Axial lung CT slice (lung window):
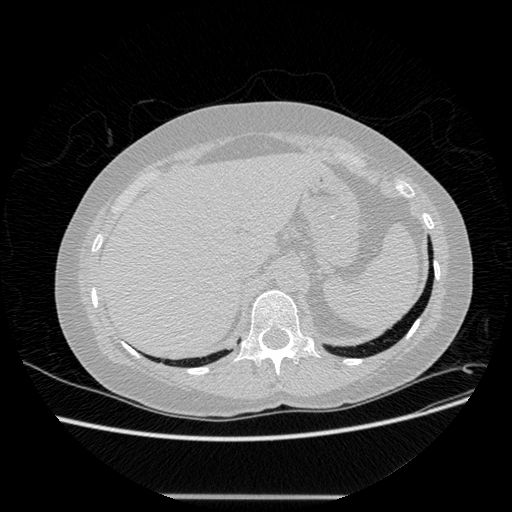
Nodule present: no